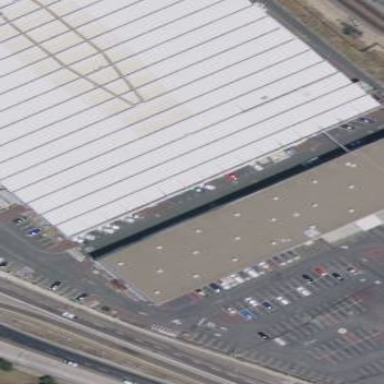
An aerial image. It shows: Industrial building.